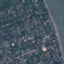
Land use / land cover: Residential